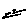
Label: zigzag